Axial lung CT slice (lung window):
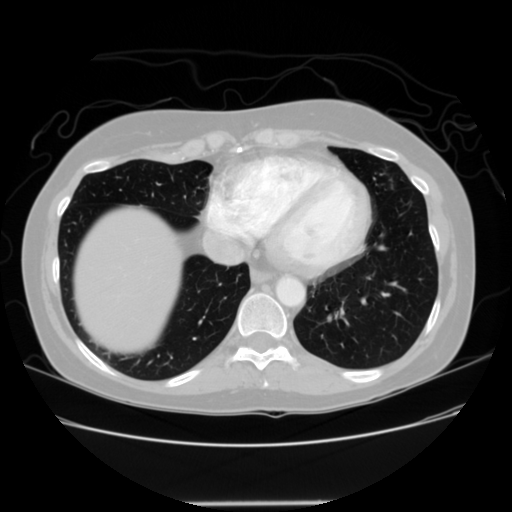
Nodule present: no